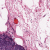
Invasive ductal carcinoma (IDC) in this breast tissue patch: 0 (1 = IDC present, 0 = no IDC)